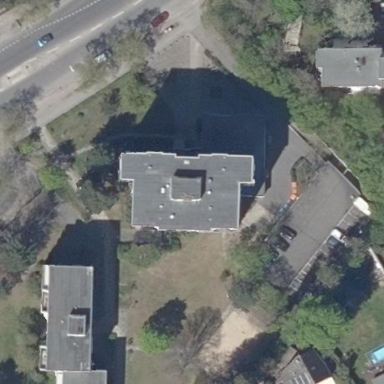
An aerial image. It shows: Apartment building with flat roof.